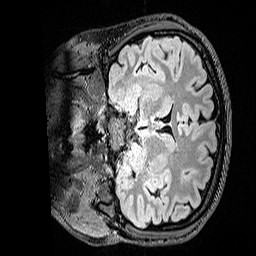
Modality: FLAIR
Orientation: coronal
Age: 22
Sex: female
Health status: healthy
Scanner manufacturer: siemens
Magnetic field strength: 3 T
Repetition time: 5 s
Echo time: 0.388 s